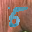
Label: 5